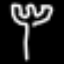
Label: fork